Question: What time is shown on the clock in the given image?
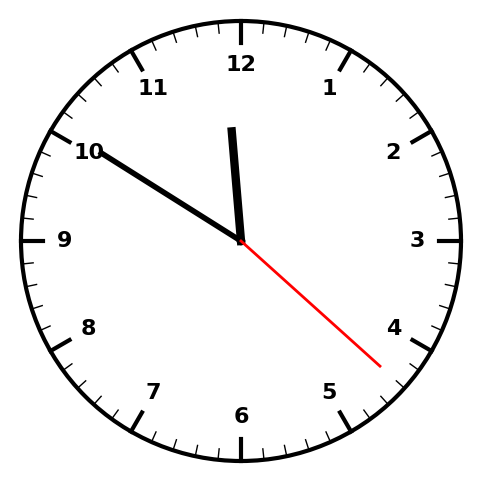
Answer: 11:50:22